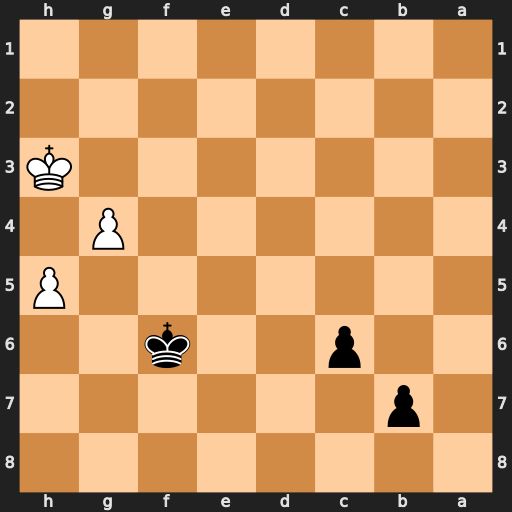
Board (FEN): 8/1p6/2p2k2/7P/6P1/7K/8/8
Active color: b
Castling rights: -
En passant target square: -
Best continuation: b5 Kg3 b4 Kf4 b3